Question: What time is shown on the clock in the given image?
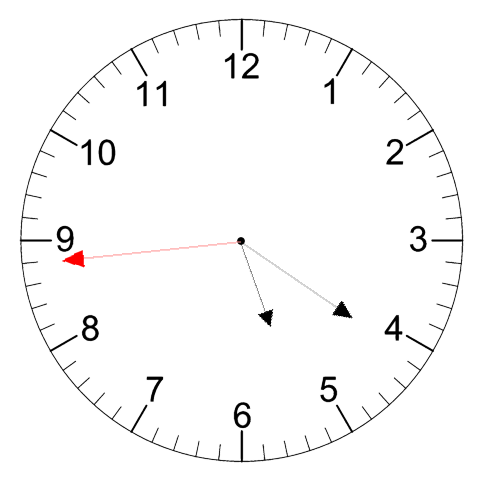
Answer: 05:20:44